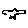
Label: bird